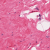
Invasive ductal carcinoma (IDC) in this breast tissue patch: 0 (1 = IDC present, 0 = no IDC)